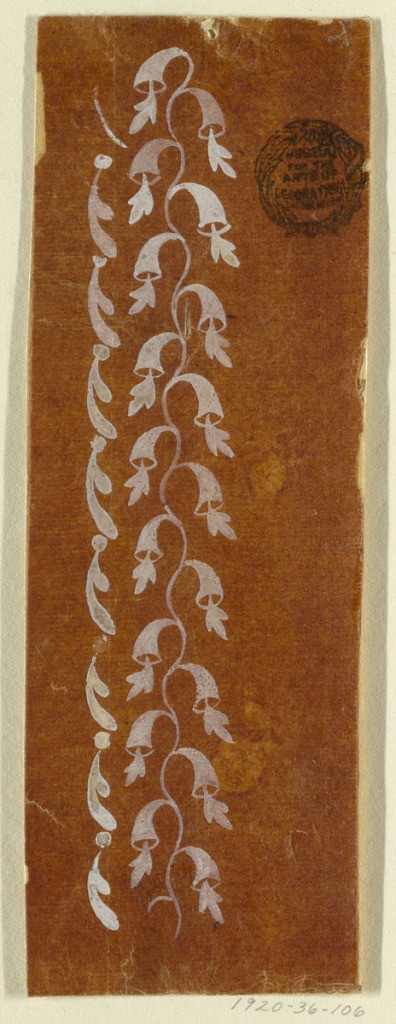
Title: Design for a Woven or Embroidered Vertical Border of the "Fabrique de St. Ruf"
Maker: Fabrique de Saint Ruf, Lyon, France
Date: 1805-1815
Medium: Brush and gouache on glazed tracing paper
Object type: Drawing
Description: Hanging halves of leaves form a strip beside a simplified vartiation of 1920-36-105.